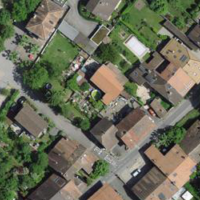
EUNIS habitat code: 55
Species observed at this site:
Viola riviniana
Quercus coccifera
Mahonia aquifolium
Asplenium scolopendrium
Rumex obtusifolius
Euphorbia lathyris
Malva sylvestris
Prunus avium
Lamium purpureum
Aegopodium podagraria
Tanacetum parthenium
Laurus nobilis